Question: I am using command prompt for installing Manhotas 1.1.0. I have mahotas in zip file and I have extracted it out. My procedure was:' python setup.py install' . But,its giving me error:

Thanks in advance!
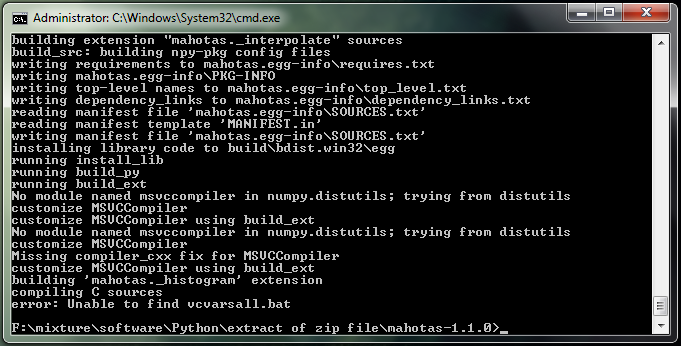
Answer: Try using pip or easy-install
You can <URL>
And if you get an error of numpy.distils.core <URL>